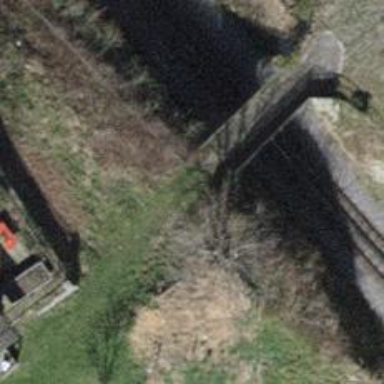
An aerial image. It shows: Footway bridge.